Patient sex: M
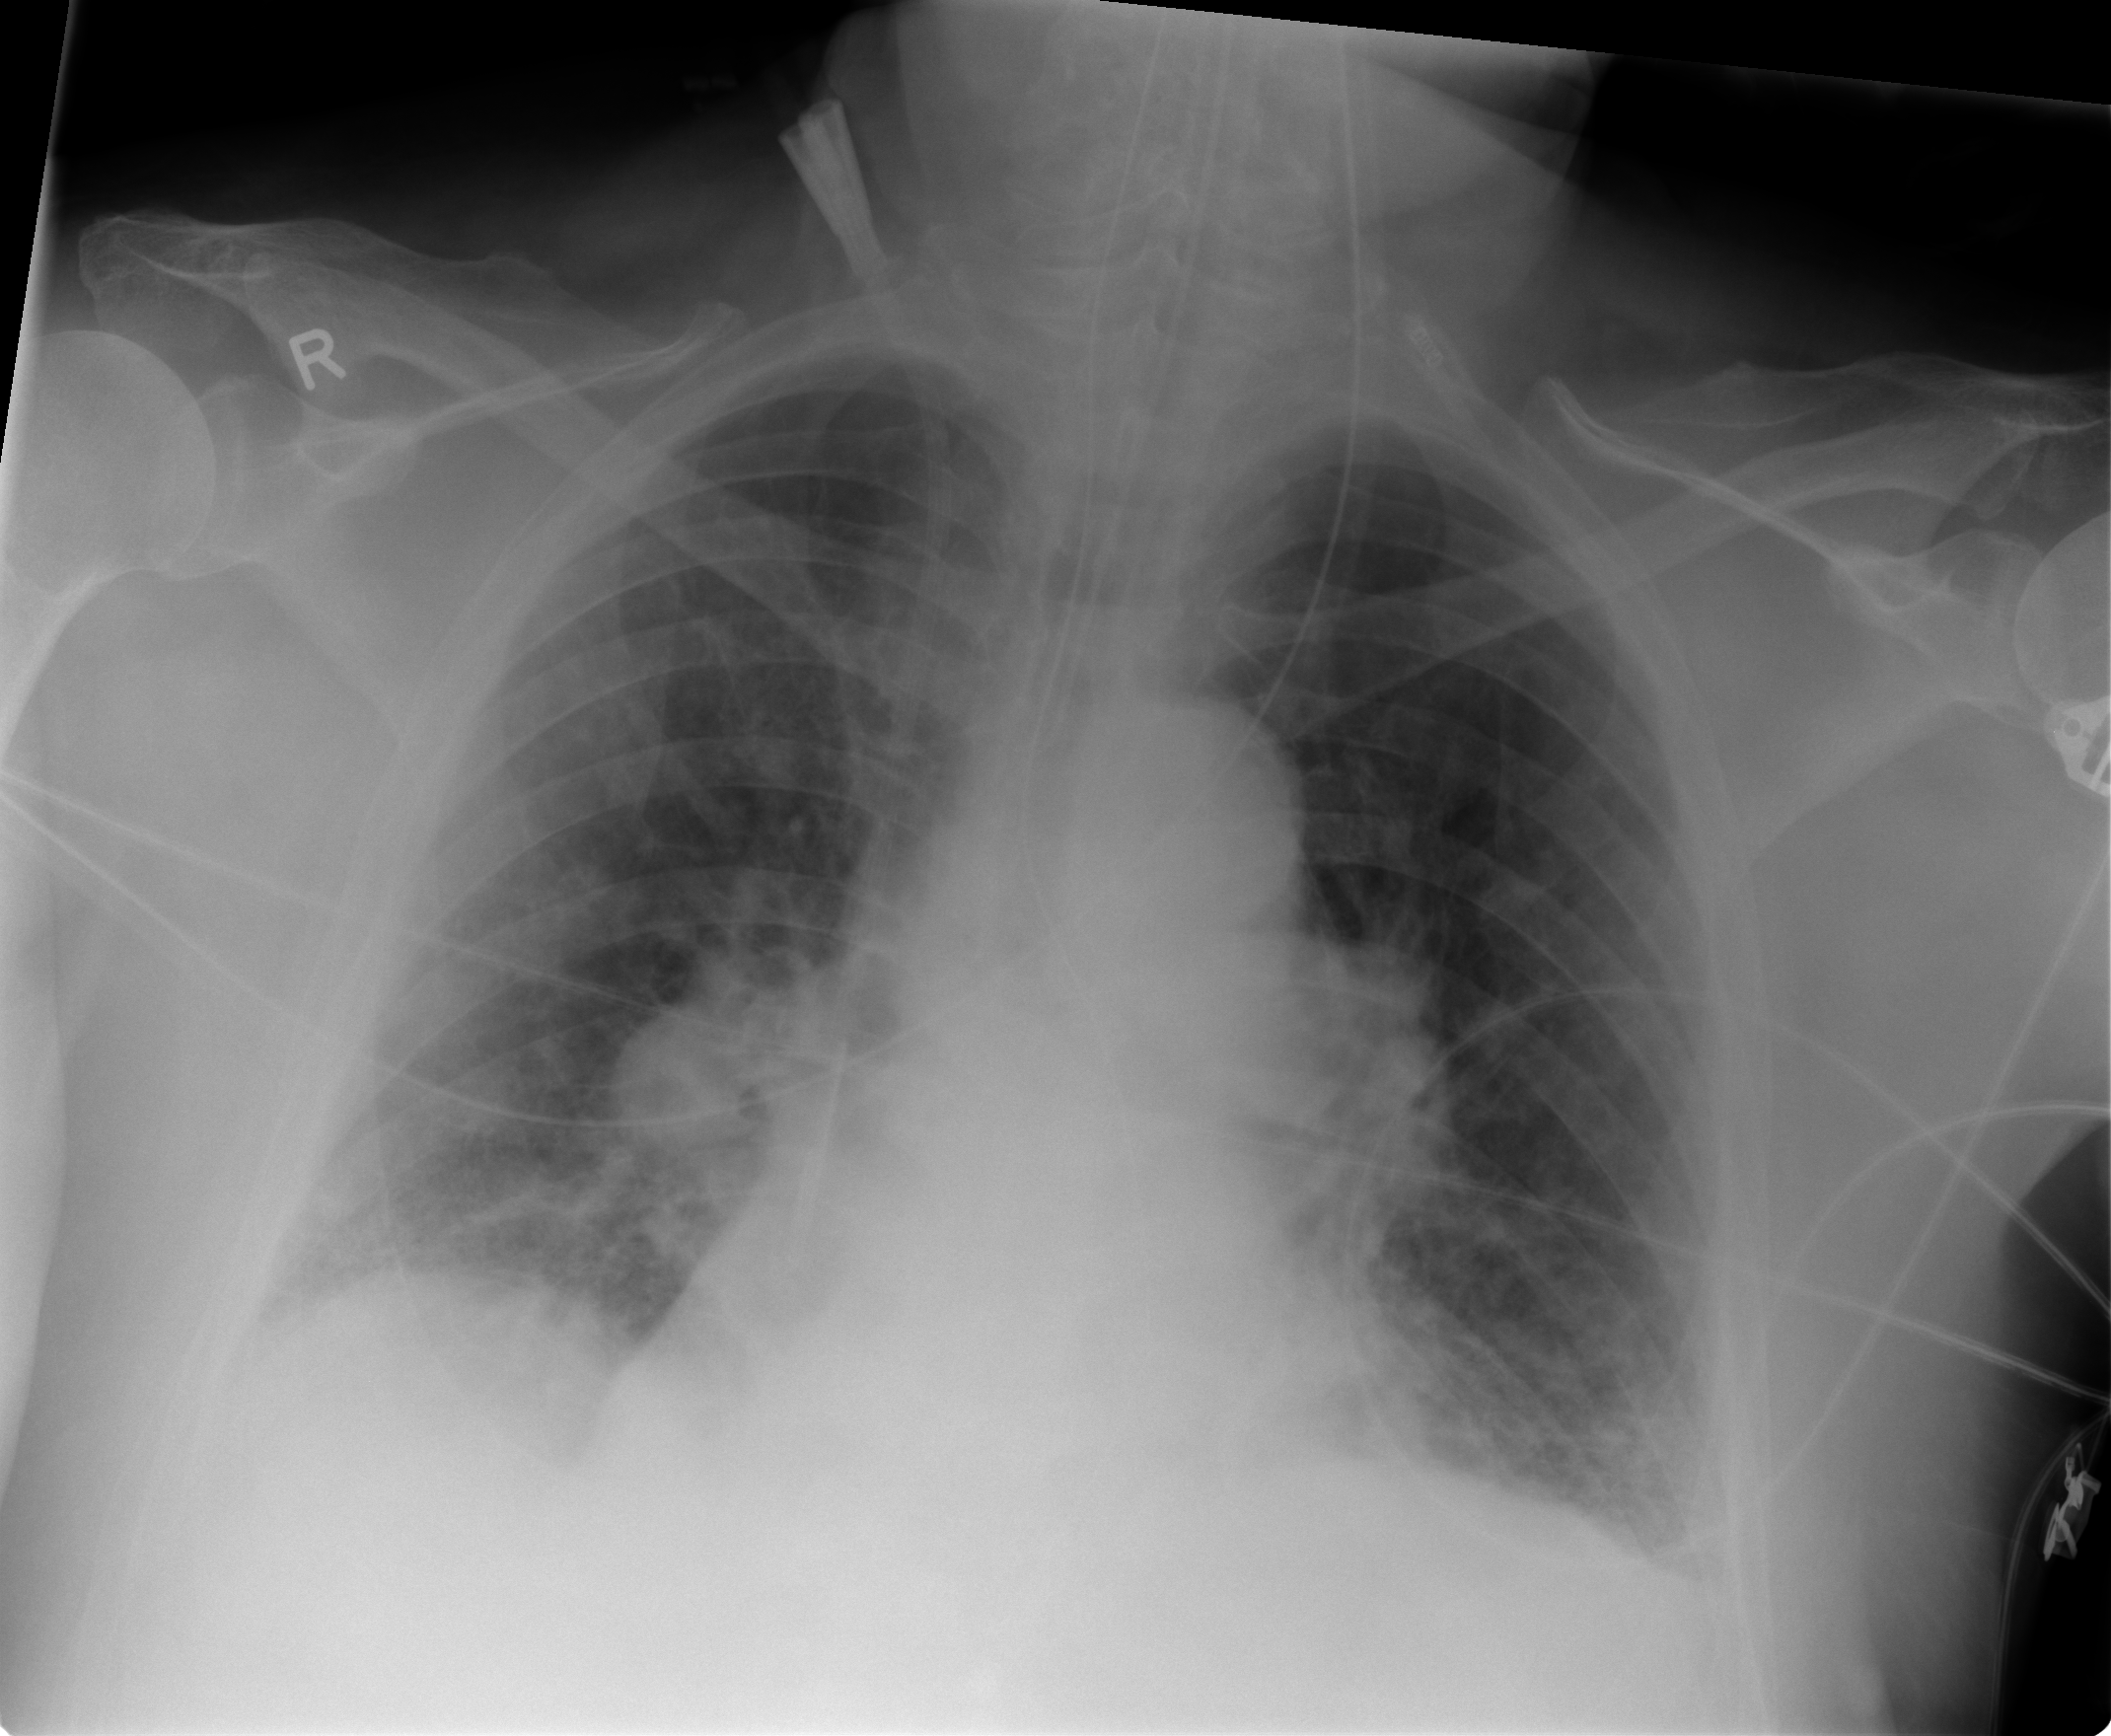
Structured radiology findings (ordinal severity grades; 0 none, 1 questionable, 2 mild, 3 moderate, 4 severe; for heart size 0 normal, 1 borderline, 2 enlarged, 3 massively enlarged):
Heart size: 0
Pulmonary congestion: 2
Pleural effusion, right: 0
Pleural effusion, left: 0
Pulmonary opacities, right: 0
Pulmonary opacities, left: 0
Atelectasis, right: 2
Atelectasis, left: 2